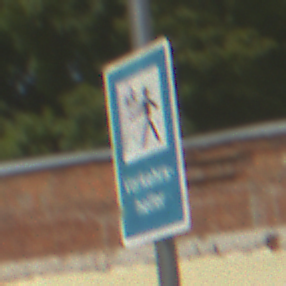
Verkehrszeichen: Verkehrshelfer
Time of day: Midday
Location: Outdoor (Suburban)
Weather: PartlyCloudy
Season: NotSpecified
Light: Natural